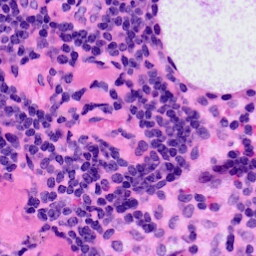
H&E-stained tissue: LymphNode